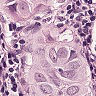
Metastatic tissue present: yes